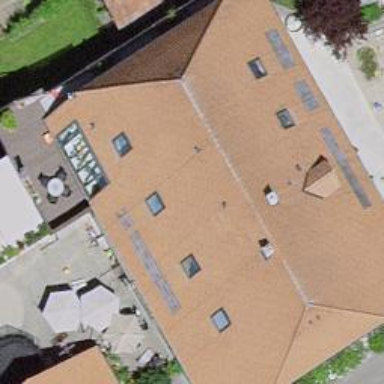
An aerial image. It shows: Residential building with half-hipped roof shape.